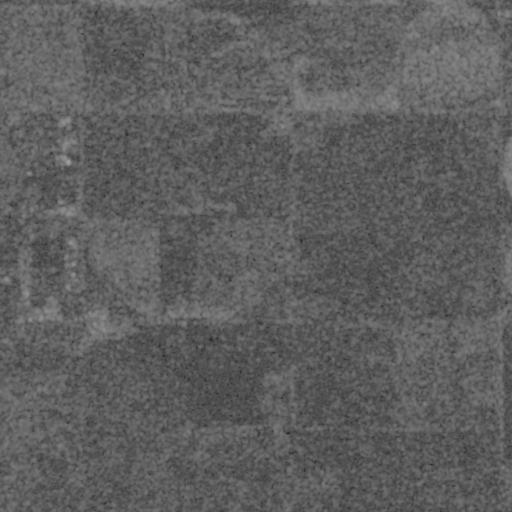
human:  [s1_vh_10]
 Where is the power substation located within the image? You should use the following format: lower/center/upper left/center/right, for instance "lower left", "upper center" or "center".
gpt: The power substation is located in the upper left of the image.
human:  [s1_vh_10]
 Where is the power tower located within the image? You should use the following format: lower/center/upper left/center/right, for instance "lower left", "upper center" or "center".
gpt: The power tower is located in the left of the image.
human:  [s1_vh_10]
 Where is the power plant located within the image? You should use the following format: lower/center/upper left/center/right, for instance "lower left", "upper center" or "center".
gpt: There is no power plant in the image.

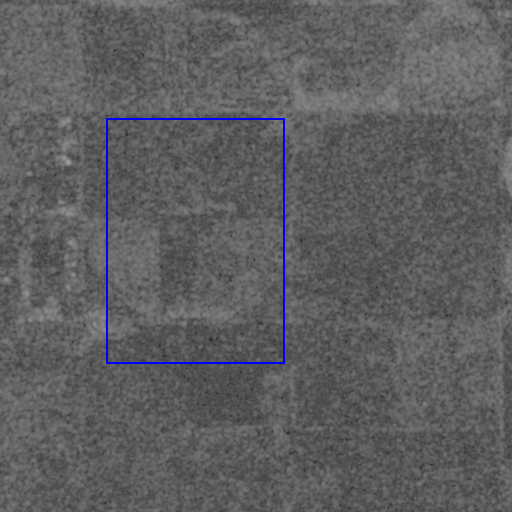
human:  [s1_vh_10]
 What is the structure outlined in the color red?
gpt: There is no red outline.
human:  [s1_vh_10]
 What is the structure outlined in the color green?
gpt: There is no structure outlined in green.